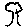
Label: tree